Question: I have to build a table for 5 different teams. The top part of the table has goals they reached and the left side will have each week. At the end of each row there should be a sum of the number of goals they hit for the week, then an overall average. I designed something like this in HTML only right now, but I know a lot of the table should be built in the Java portion. I am not sure how to get it to function either. I am just drawing a blank. Any ideas or helpful links?
Table:

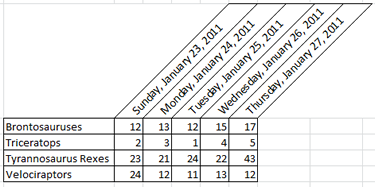
Answer: You need to use Wicket's 'DataTable' component. With the 'columns' array you will define the labels for the headers and how to render each data cell. With 'IDataProvider' you will provide the models for the data cells.
See <URL> for some examples.